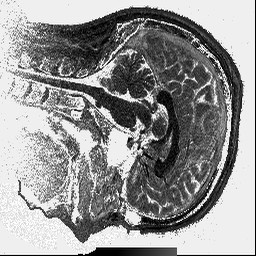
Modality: T1map
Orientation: sagittal
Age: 36
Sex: male
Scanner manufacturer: siemens
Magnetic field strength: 3 T
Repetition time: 5 s
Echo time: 0.00298 s